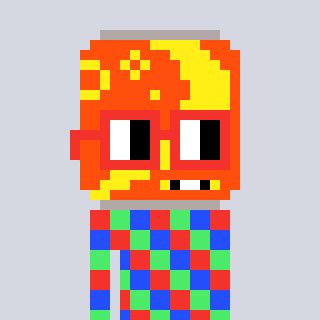
a pixel art character with square red glasses, a pop-shaped head and a redpinkish-colored body on a cool background